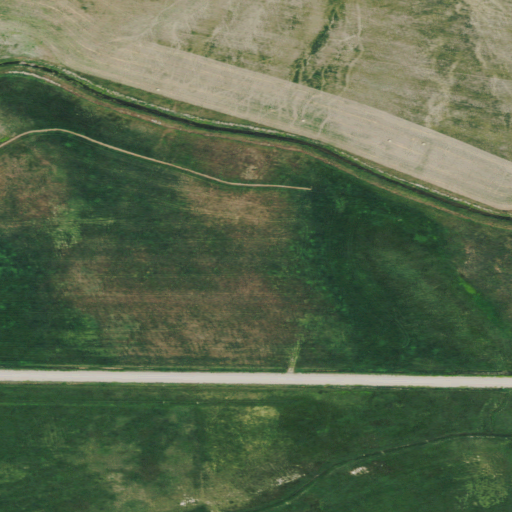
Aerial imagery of valley in Montana named Spring Coulee containing cultivated crops, herbaceous wetlands, grassland, open development, pasture, and low intensity development